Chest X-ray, AP view. Patient: 14 years old, sex F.
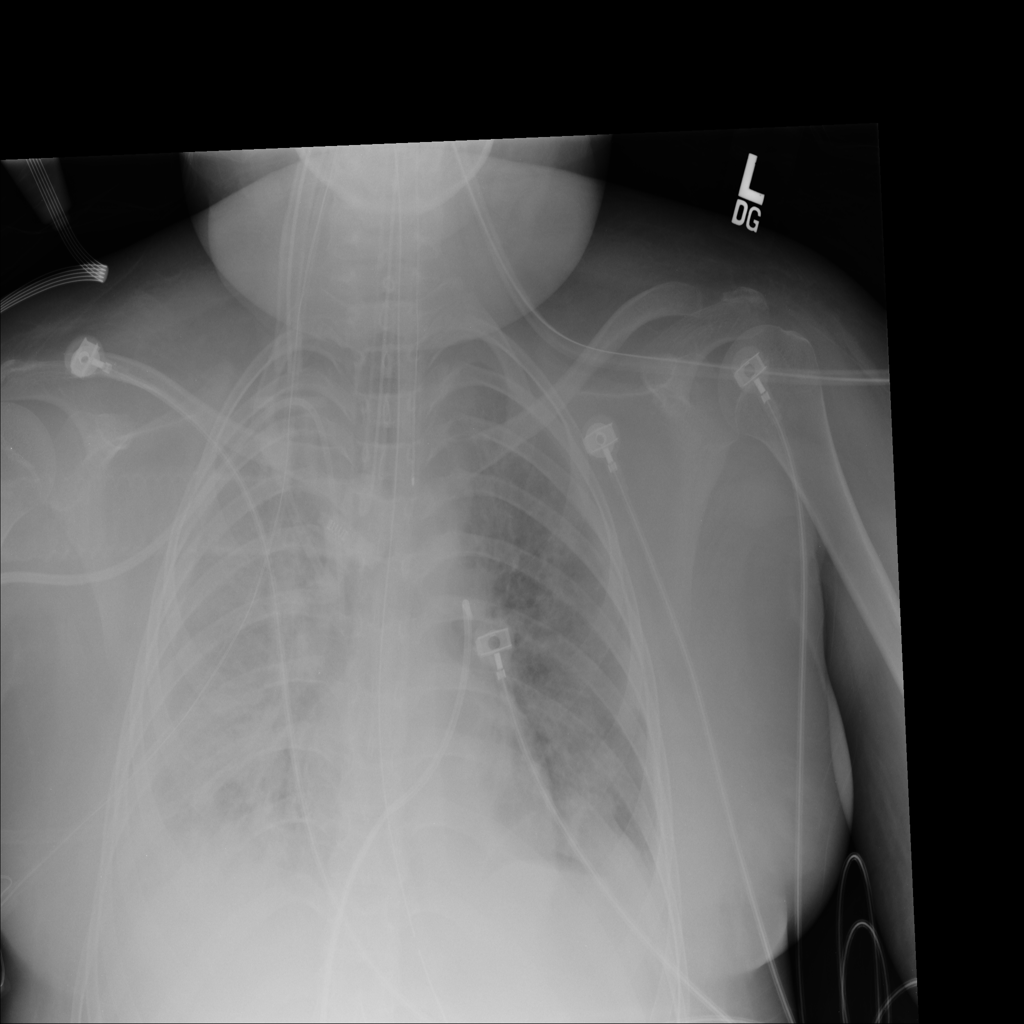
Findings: Atelectasis, Edema, Effusion, Infiltration